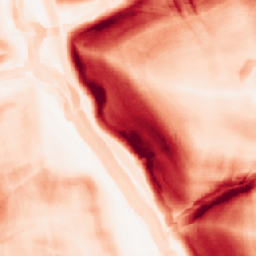
Category: morphological
Decomposition family: morphological_gradient
Decomposition parameters: size: 10
shape: square
Upsampling method: area
Upsampling parameters: scale: 8
Upsampling scale: 8